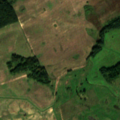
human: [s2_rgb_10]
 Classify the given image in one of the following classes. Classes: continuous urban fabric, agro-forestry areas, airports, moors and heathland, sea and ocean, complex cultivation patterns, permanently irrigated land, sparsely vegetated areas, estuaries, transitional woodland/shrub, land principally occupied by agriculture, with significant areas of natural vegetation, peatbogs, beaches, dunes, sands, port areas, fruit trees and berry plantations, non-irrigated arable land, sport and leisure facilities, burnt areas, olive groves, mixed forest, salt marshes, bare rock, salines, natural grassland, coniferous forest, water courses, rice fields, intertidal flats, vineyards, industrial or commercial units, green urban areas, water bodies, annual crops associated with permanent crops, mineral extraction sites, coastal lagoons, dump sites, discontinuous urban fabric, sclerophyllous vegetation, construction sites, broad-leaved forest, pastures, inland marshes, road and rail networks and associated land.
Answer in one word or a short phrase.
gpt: non-irrigated arable land, broad-leaved forest